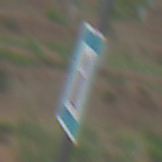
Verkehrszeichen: Informationsstelle
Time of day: SunriseSunset
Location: Outdoor (Nature)
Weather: PartlyCloudy
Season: NotSpecified
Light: Natural